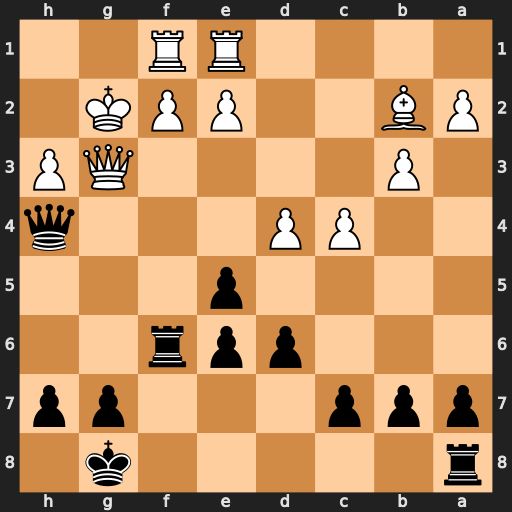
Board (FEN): r5k1/ppp3pp/3ppr2/4p3/2PP3q/1P4QP/PB2PPK1/4RR2
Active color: b
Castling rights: -
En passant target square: -
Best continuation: Rg6 Qxg6 hxg6